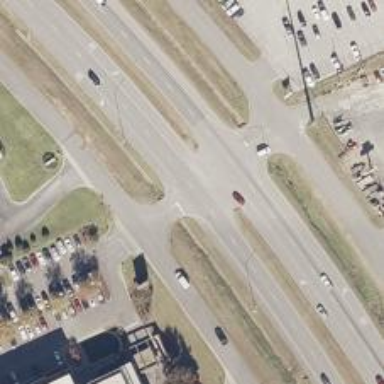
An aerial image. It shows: Asphalt trunk link road.